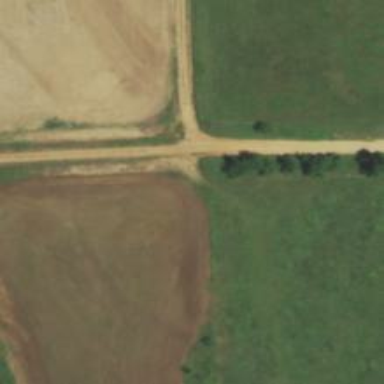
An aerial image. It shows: Unclassified road.